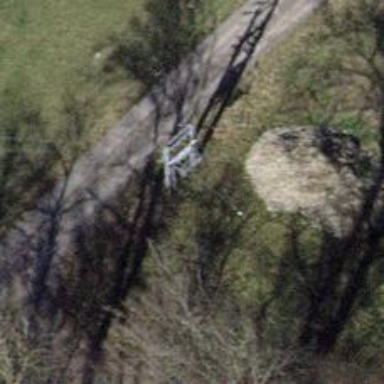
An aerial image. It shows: Distribution transformer attached to power pole.